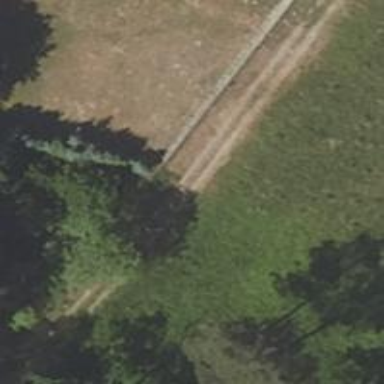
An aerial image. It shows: Track with grade 3 tracktype.